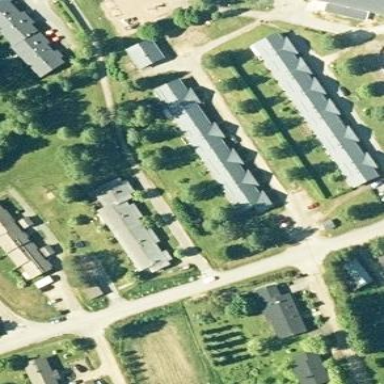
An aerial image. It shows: Terrace building.